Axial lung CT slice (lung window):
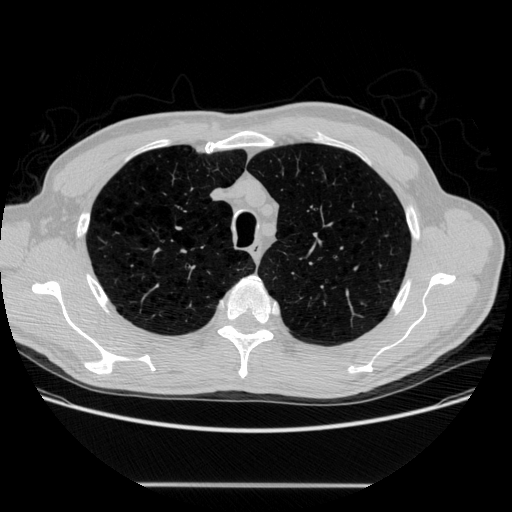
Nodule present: no